Question: I'm trying to set the cell's border width in an Excel file using 'XlsxWriter', but I could not find a call for it in the API. I'm looking for a solution similar to using this menu:

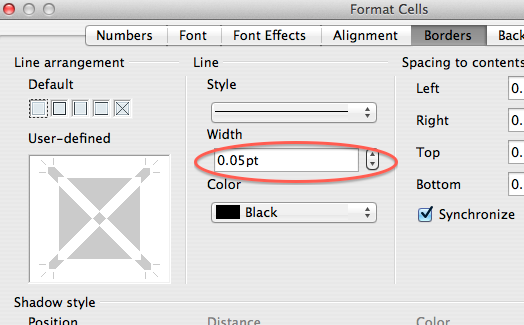
Answer: Cell border can be changed by changing border style via 'set_border' on a format class:
'''
from xlsxwriter.workbook import Workbook
workbook = Workbook('output.xlsx')
worksheet = workbook.add_worksheet()
format = workbook.add_format()
format.set_border(style=1)
worksheet.write('A1', "Hello, world!", format=format)
workbook.close()
'''
Also see <URL>.
UPD: I think you cannot currently change cell border width directly from xlsxwriter.
Hope that helps.